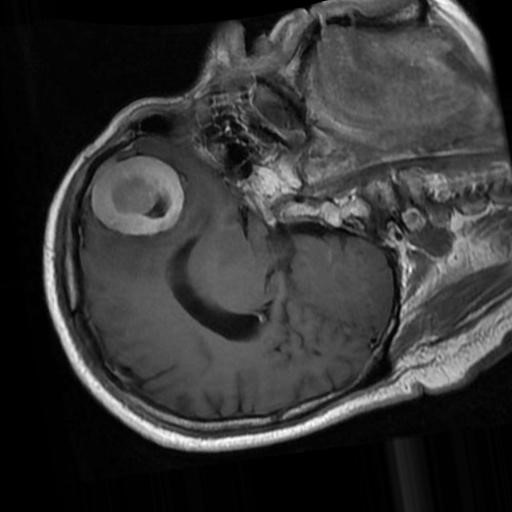
Label: brain_menin